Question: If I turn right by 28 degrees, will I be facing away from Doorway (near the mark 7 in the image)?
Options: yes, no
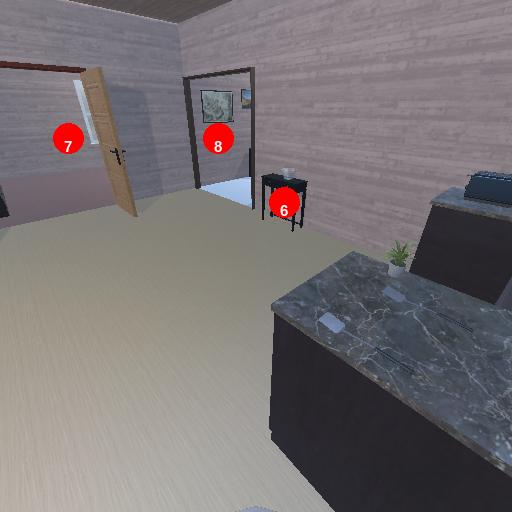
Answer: yes